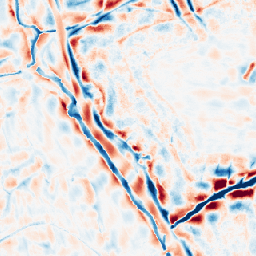
Category: wavelet
Decomposition family: wavelet_biorthogonal
Decomposition parameters: wavelet: bior3.5
level: 4
Upsampling method: nearest
Upsampling parameters: scale: 8
Upsampling scale: 8